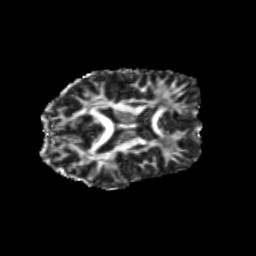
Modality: FA
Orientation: axial
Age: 26
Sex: female
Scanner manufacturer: siemens
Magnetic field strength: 3 T
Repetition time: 3.5 s
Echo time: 0.104 s